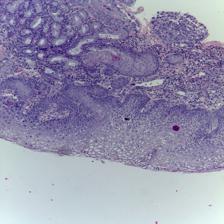
Diagnosis: OSCC